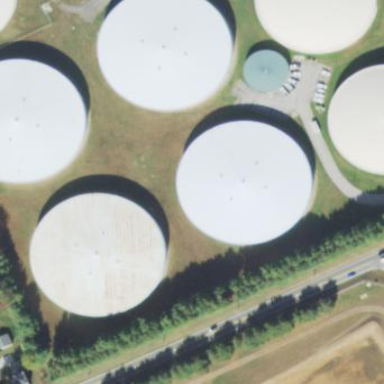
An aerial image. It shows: Storage tank building.